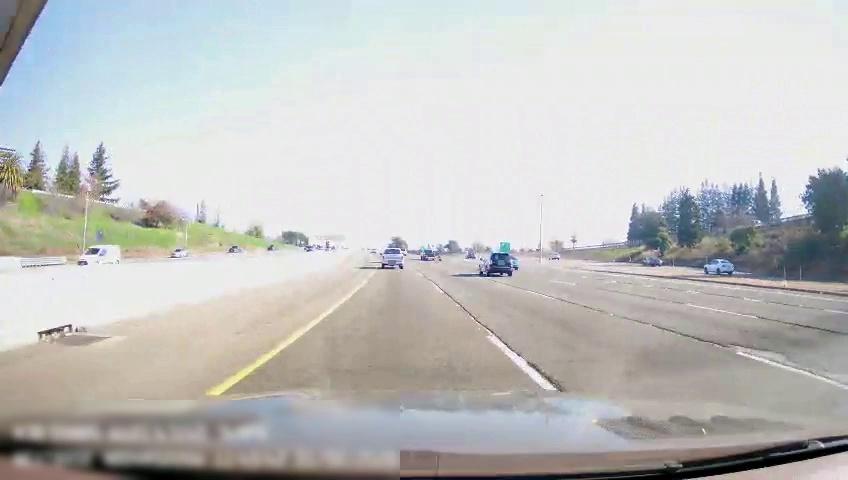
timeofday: Day
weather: Sunny
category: Vehicles | SUV
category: Drivable Space
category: Vehicles | Van
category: Vehicles | Car
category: Vehicles | Car
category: Drivable Space
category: Drivable Space
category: Vehicles | Truck
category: Vehicles | Car
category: Vehicles | Truck
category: Vehicles | Other LV
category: Vehicles | SUV
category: Vehicles | Car
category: Vehicles | Car
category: Vehicles | Car
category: Lanes | Current Lane
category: Lanes | Current Lane
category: Lanes | Alternate Lane
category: Lanes | Alternate Lane
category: Lanes | Alternate Lane
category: Lanes | Alternate Lane
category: Traffic | Signs